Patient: sex F, age 39
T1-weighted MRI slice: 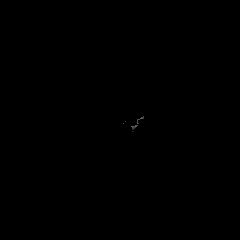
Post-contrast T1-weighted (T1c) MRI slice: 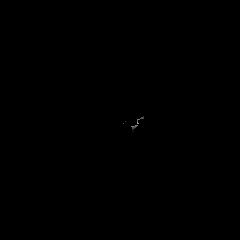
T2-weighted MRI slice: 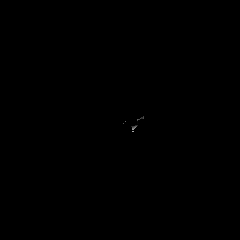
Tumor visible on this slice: no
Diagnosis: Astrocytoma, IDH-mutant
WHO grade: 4